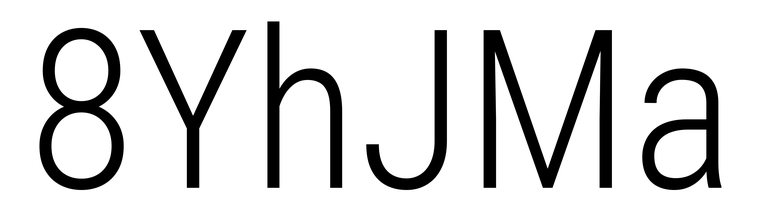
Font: Roboto_Condensed_Light